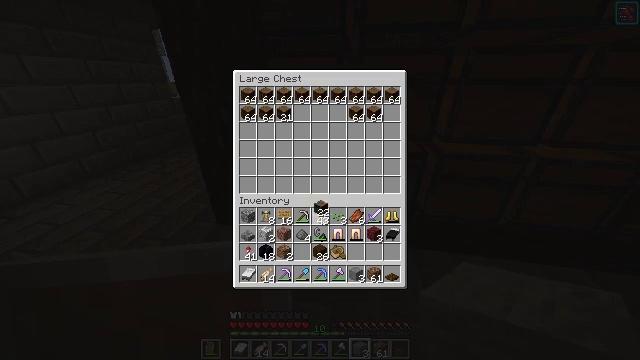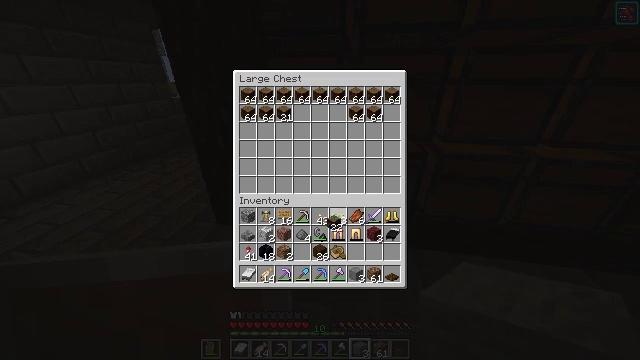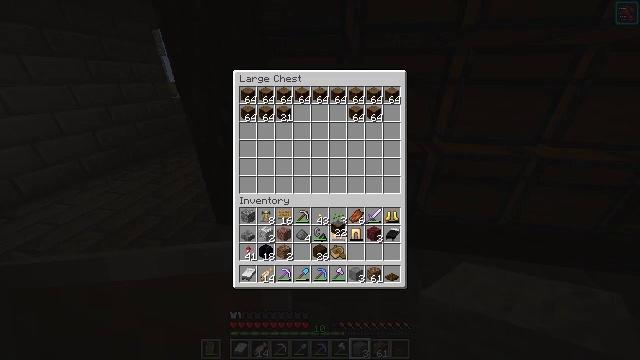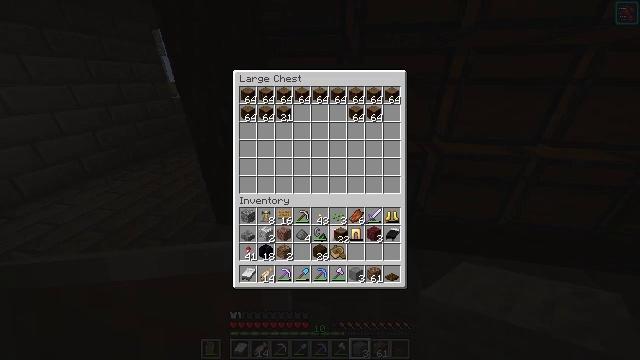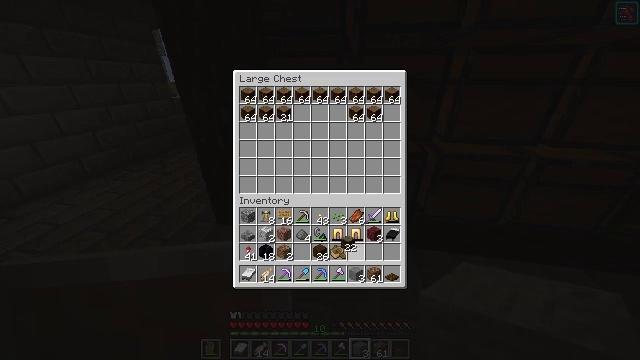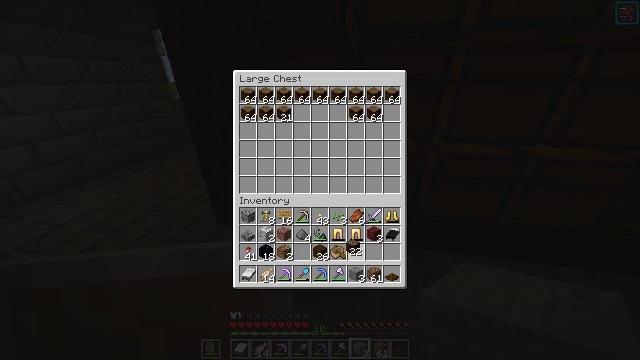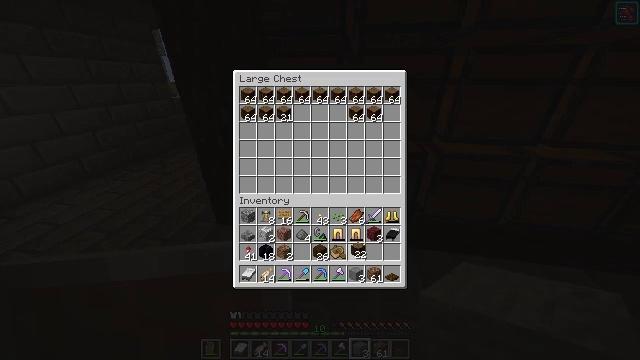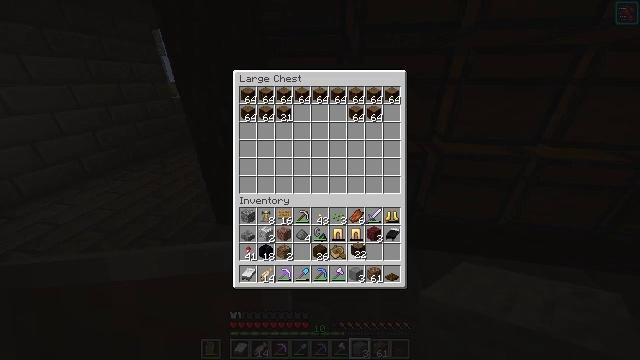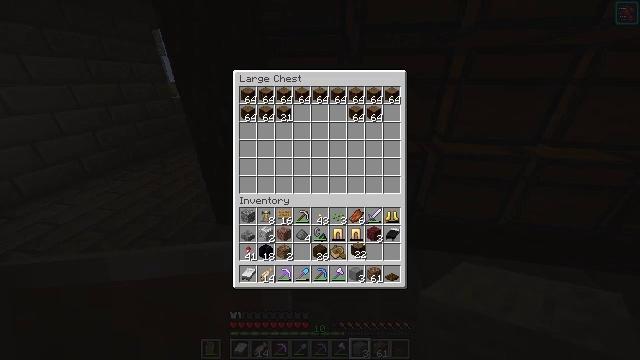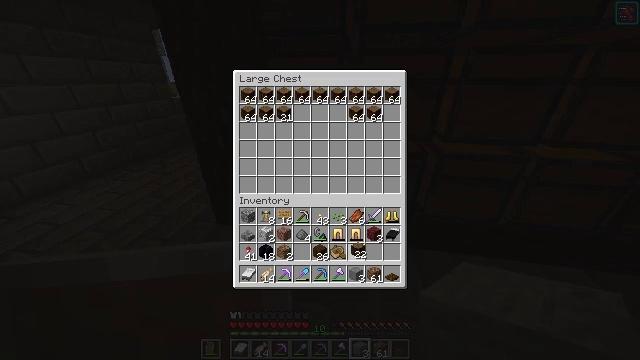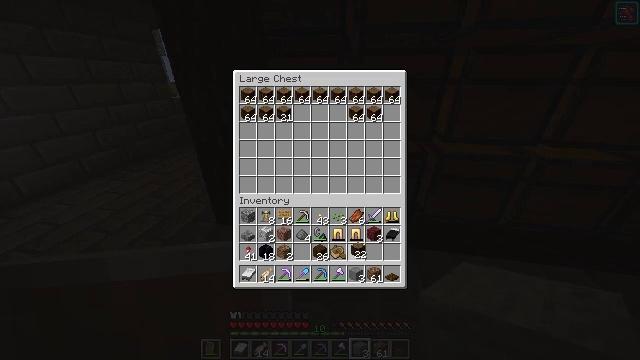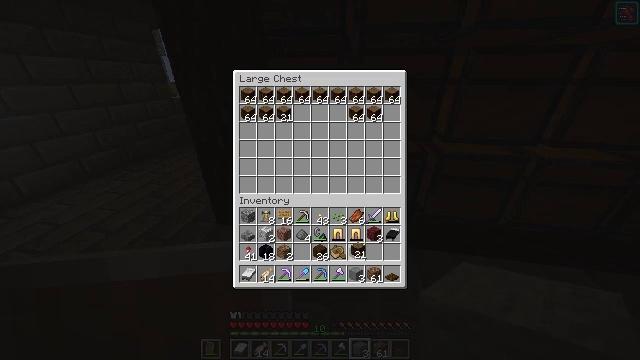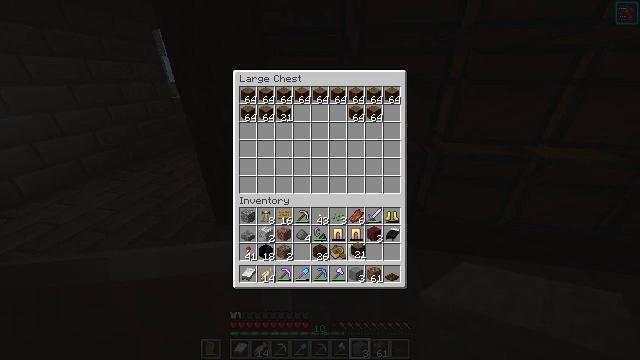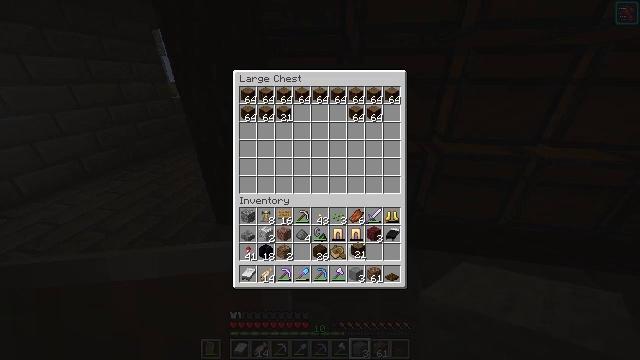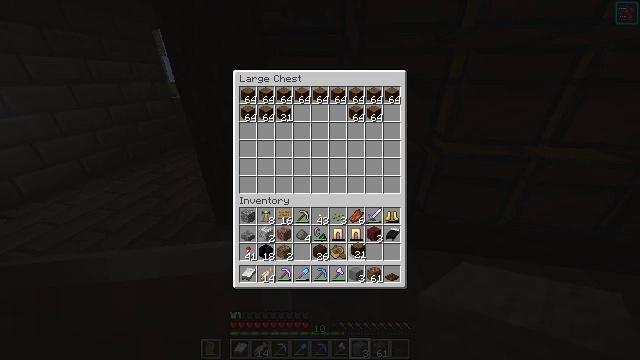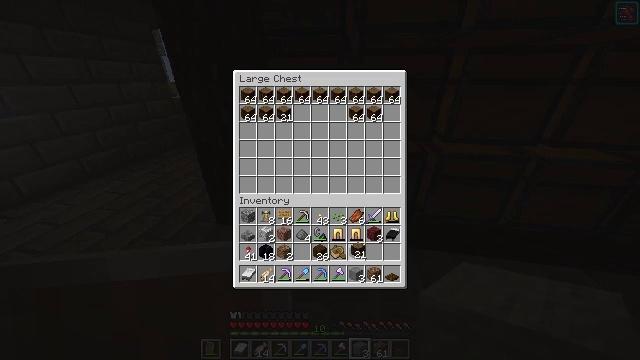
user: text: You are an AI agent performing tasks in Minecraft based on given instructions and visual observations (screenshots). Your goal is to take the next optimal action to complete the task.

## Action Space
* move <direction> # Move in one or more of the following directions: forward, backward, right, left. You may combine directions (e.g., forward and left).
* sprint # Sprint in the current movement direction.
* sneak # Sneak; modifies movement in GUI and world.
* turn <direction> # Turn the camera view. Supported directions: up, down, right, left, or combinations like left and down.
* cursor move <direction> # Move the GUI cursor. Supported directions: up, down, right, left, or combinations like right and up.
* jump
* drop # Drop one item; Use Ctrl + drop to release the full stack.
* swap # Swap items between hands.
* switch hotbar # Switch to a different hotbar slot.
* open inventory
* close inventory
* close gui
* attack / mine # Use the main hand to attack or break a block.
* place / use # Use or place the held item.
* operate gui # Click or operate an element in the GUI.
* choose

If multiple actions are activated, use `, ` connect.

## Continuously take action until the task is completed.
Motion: motion action
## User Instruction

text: Remove golden leggings from the inventory.
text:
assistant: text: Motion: cursor move right and down
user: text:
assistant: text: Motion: no_op
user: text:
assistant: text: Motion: cursor move down
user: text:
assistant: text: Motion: cursor move right and down
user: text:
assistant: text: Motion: no_op
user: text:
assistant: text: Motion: no_op
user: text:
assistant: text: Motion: no_op
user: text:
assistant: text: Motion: no_op
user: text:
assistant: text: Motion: choose
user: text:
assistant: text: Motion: choose
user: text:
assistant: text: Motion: no_op
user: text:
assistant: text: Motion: no_op
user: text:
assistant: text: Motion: no_op
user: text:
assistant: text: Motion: choose
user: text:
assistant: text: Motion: choose
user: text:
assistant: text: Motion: choose
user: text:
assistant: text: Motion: no_op
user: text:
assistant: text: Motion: no_op
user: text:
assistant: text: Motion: choose
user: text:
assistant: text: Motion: choose
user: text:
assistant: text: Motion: choose
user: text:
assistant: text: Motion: no_op
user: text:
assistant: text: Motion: no_op
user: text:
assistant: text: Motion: no_op
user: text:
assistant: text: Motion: no_op
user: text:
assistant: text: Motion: cursor move up
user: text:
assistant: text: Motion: cursor move left and up
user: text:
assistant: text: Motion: cursor move left and up
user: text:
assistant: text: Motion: cursor move up
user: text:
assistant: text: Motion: cursor move left and up